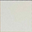
Piece: xx